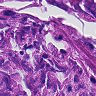
Metastatic tissue present: yes